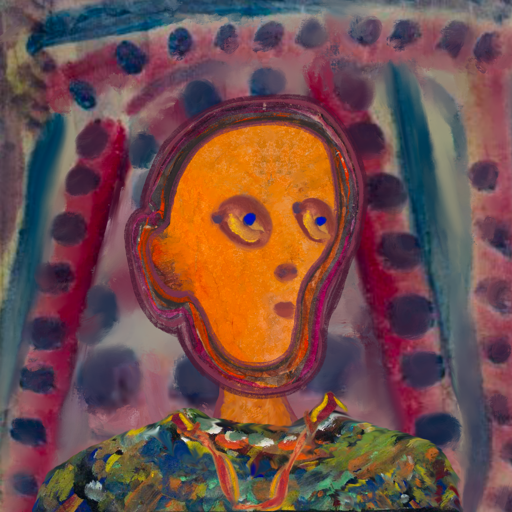
Background: HillGirl, Head And Neck Side: Hypocrite_w_Hair, Face Side: Mother_And_Son_Son, Bust: An_Impression, Hair Side: Blank, Head Accessory: Blank, Second Necklace: Gypsy_Mother_1, Necklace: Blank, Baby: Blank